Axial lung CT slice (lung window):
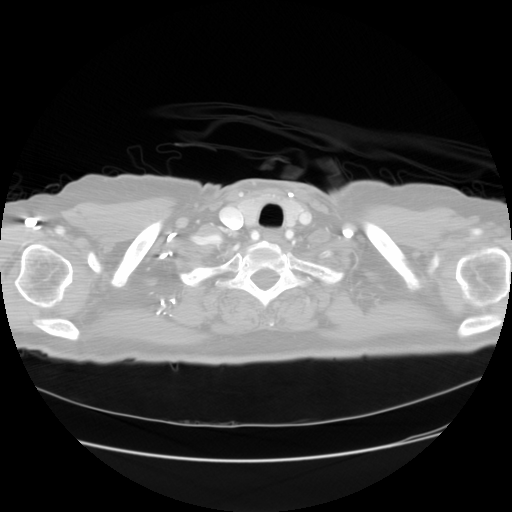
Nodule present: no